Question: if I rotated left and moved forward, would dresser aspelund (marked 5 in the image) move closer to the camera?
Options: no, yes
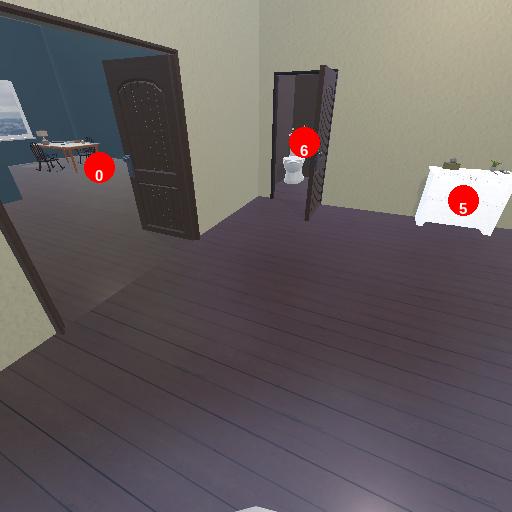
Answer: no